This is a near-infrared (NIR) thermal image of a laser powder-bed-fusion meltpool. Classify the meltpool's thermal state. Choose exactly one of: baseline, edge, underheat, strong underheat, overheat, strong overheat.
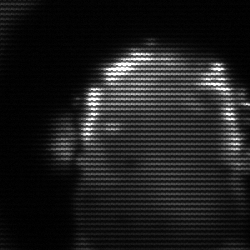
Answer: baseline